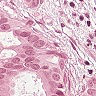
Metastatic tissue present: yes